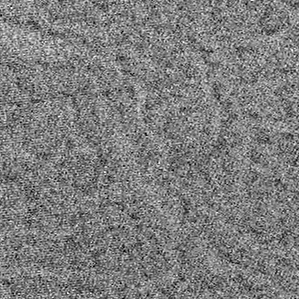
Label: frost